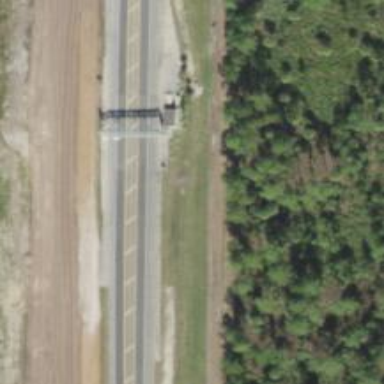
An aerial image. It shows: Toll gantry on the road.